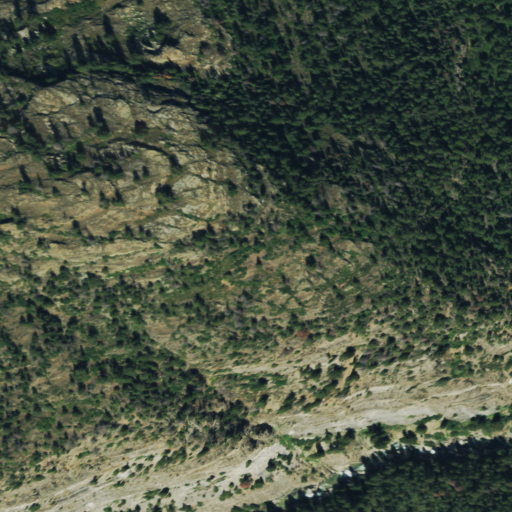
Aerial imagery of mountain in Colorado named Hat Mountain containing evergreen forest, shrub, deciduous forest, mixed forest, grassland, and woody wetlands